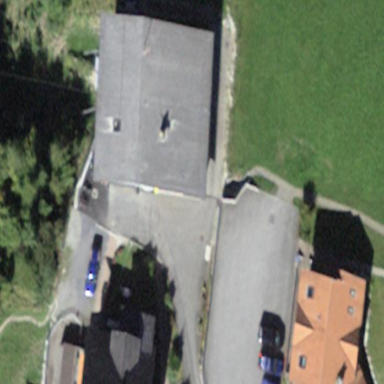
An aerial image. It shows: Transportation building.